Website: slack
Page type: billing-address
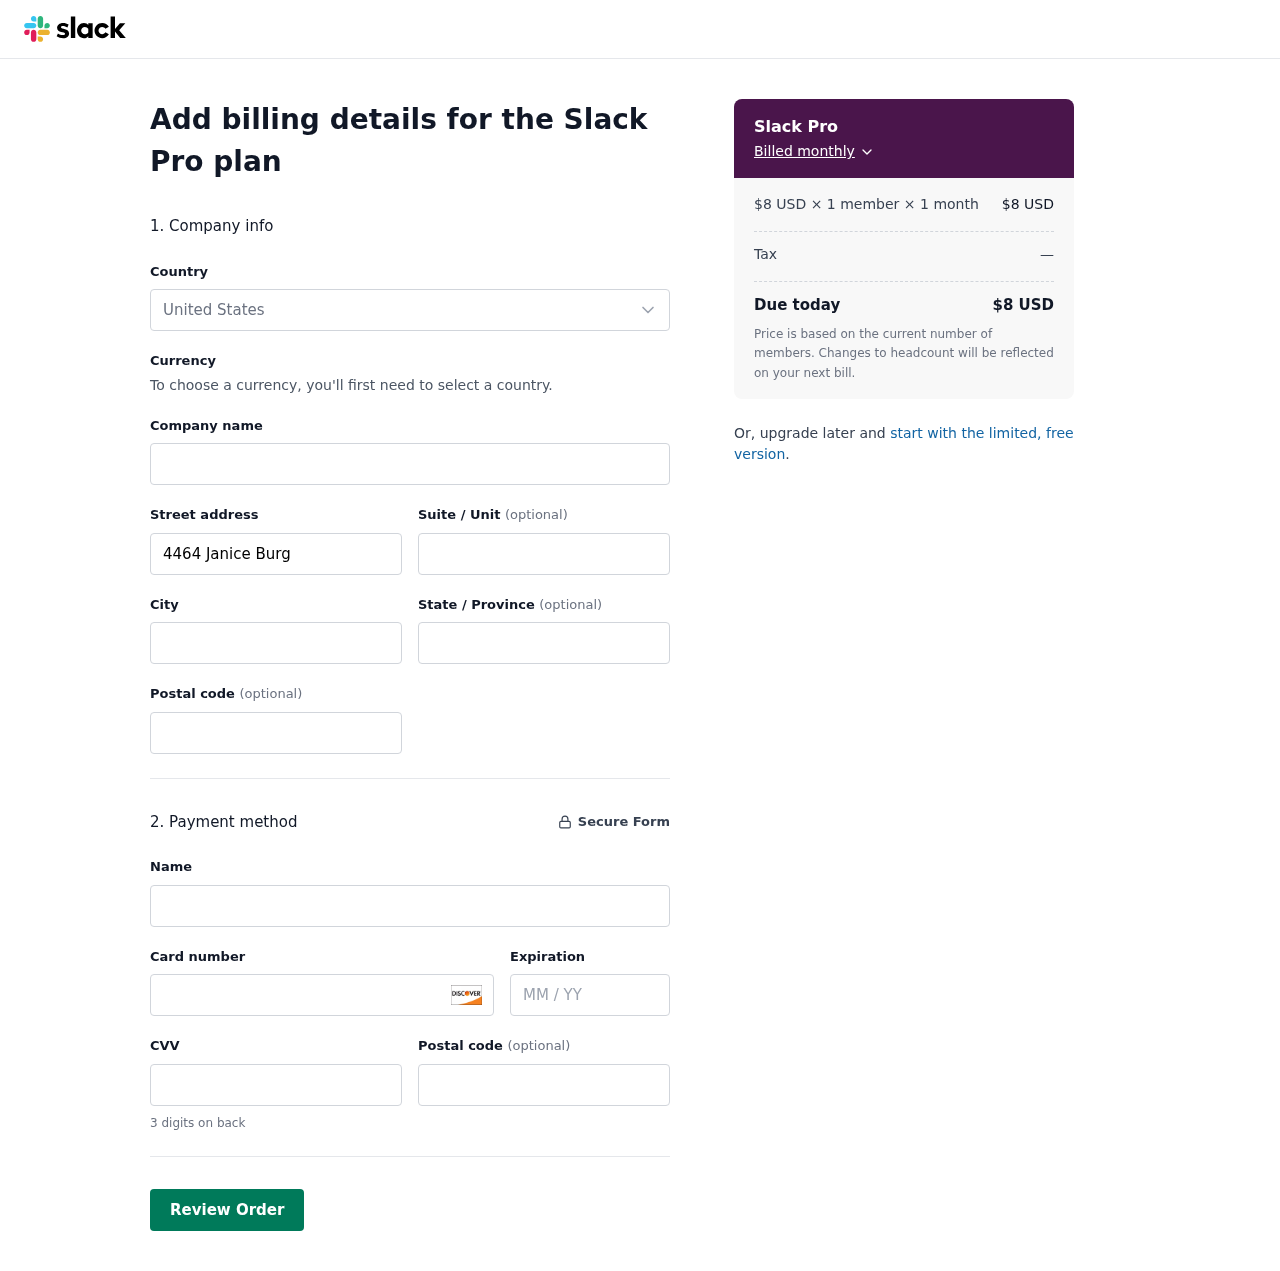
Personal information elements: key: PII_CARD_CVV
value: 332
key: PII_CARD_EXPIRY
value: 09/27
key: PII_CARD_NUMBER
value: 6509 0077 4012 9711
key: PII_CITY
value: Williamsshire
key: PII_COUNTRY
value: United States
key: PII_FULLNAME
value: Andrew Perry
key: PII_POSTCODE
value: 30805
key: PII_STATE
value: Louisiana
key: PII_STREET
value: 4464 Janice Burg
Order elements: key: ORDER_PLAN_PRICE
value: $8 USD
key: ORDER_NUM_MEMBERS
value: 1 member
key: ORDER_NUM_MONTHS
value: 1 month
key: ORDER_SUBTOTAL
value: $8 USD
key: ORDER_TAX
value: —
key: ORDER_TOTAL
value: $8 USD